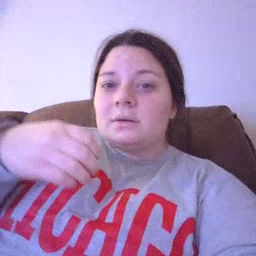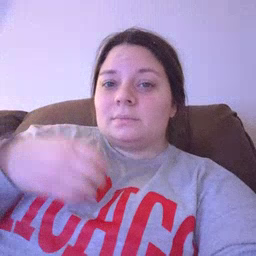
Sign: make